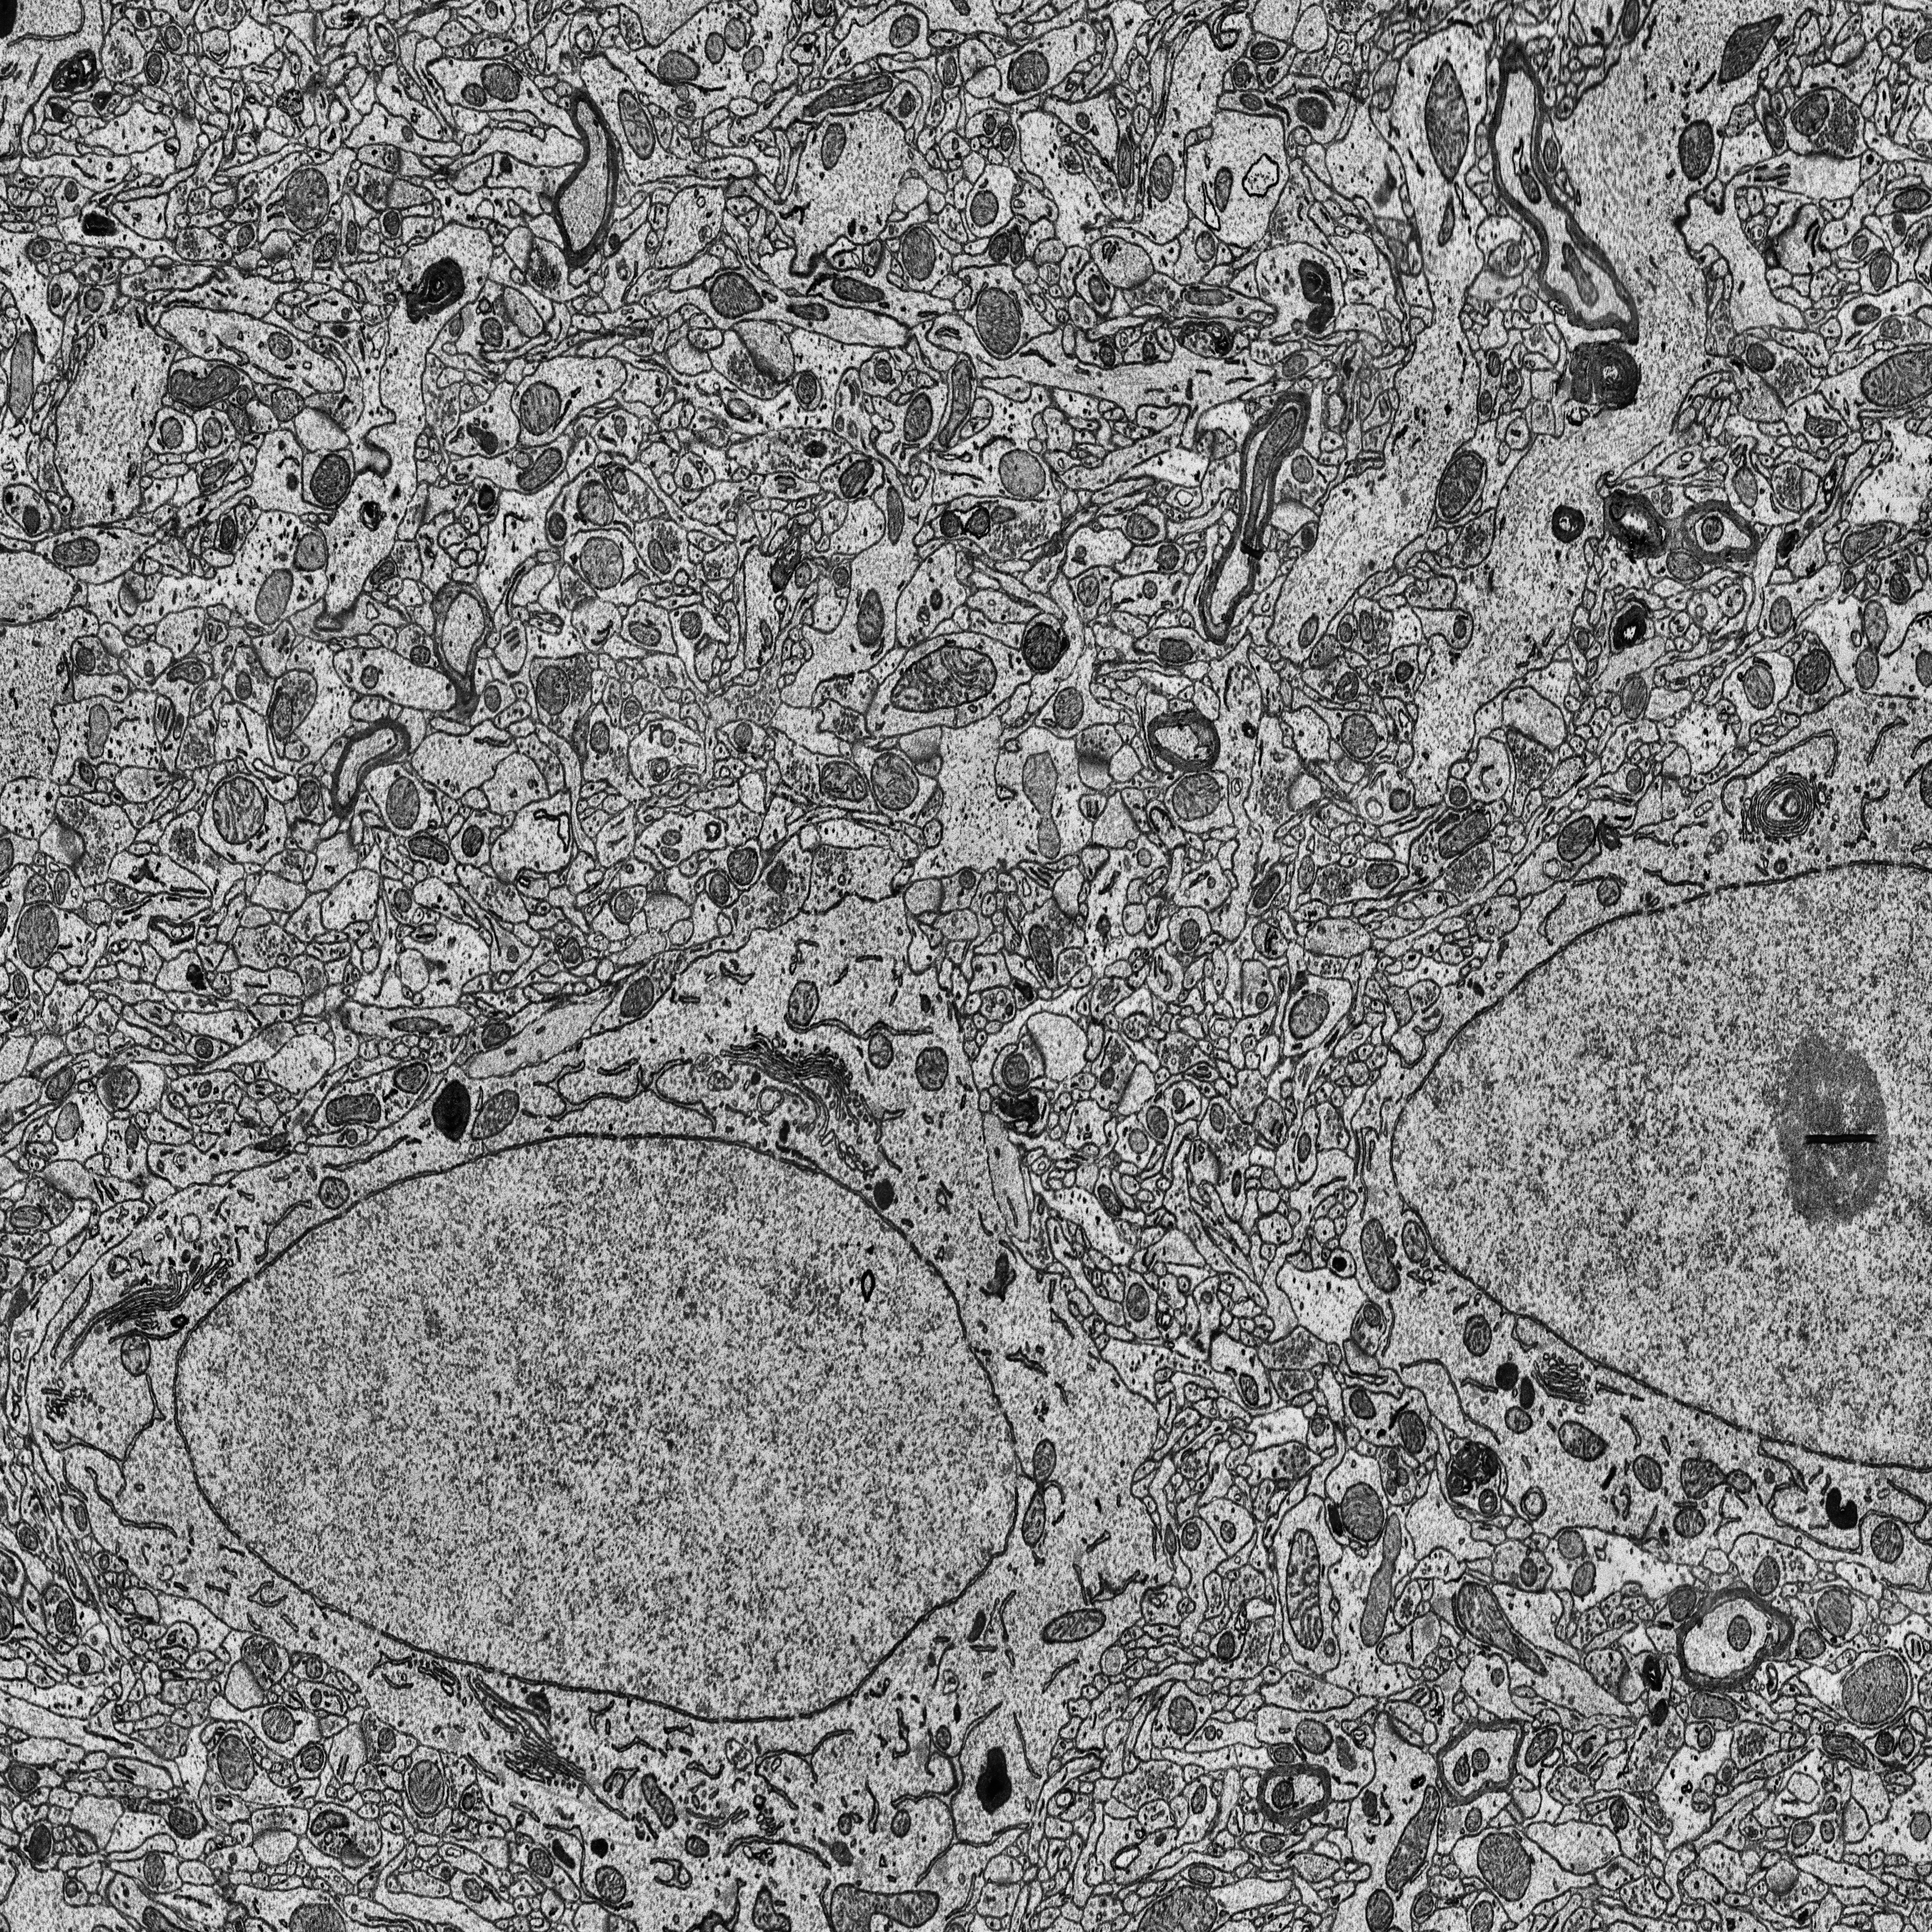
Electron microscopy slice of rat cortex tissue
Slice depth (z): 324
Mitochondria instances in slice: 343